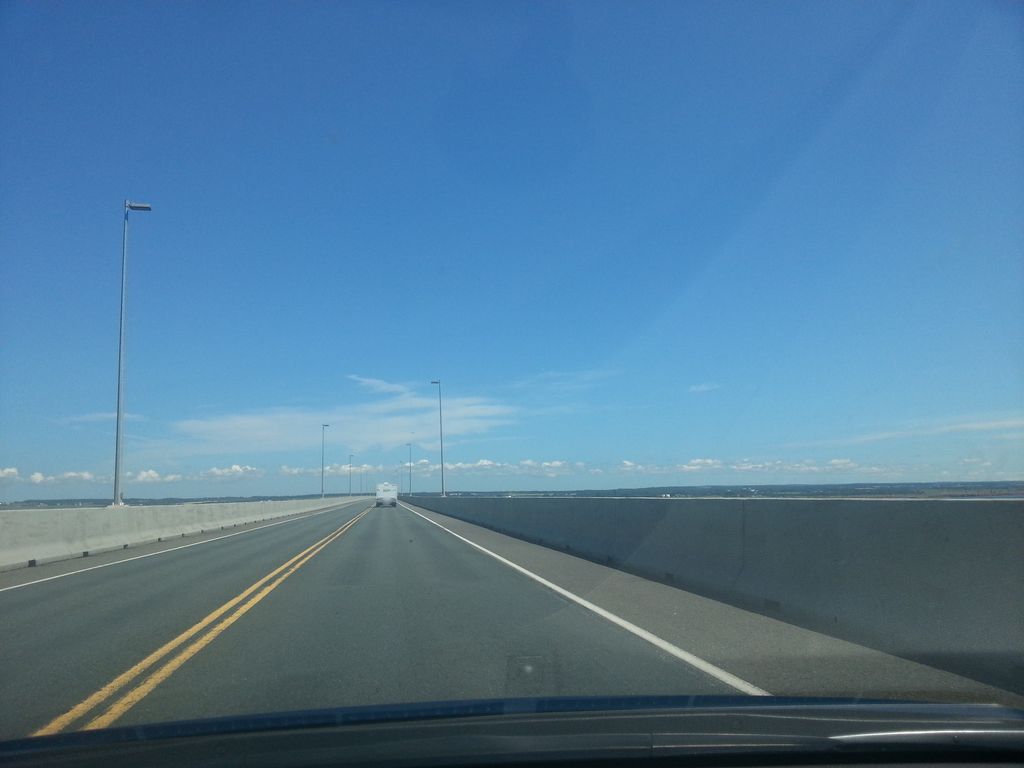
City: charlottetown